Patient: sex F, age 57
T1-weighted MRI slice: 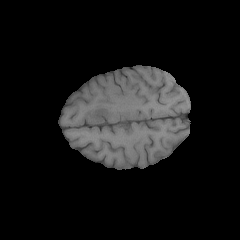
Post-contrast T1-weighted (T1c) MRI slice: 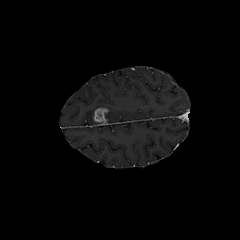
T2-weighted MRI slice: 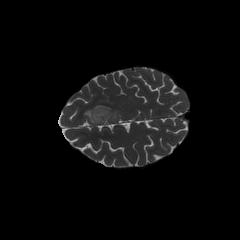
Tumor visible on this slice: yes
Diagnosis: Glioblastoma, IDH-wildtype
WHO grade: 4